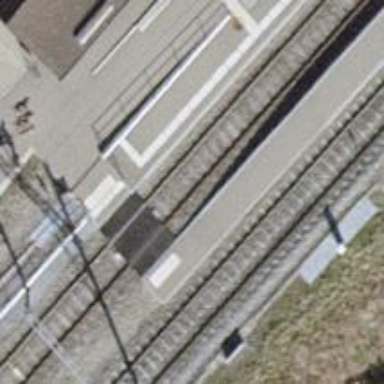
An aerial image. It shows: Railway crossing.